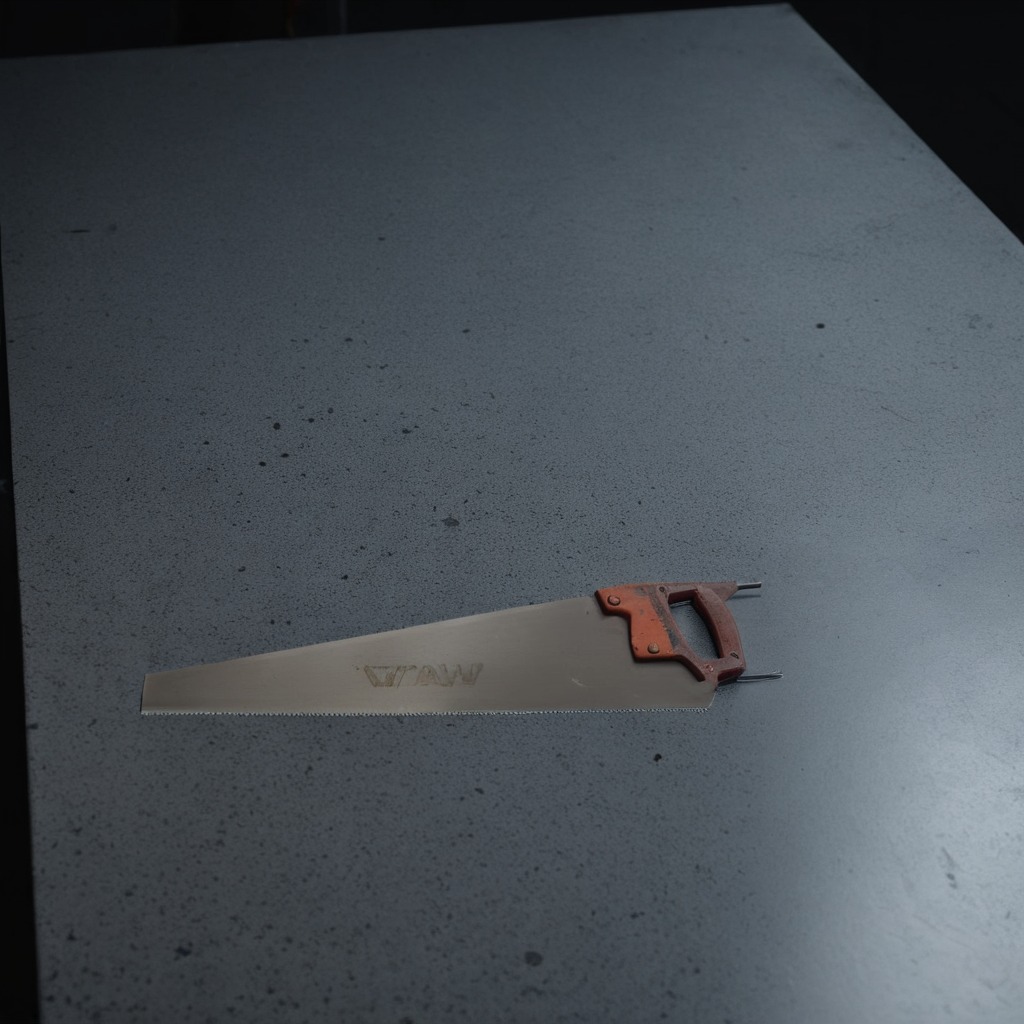
A metal saw is lying on the clean granite table inside a workshop at night.